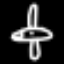
Label: airplane